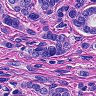
Metastatic tissue present: yes